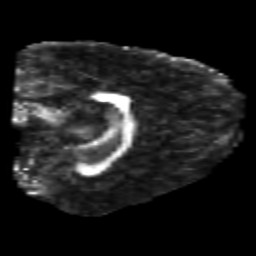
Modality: FA
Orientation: sagittal
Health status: healthy
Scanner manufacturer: philips
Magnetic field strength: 3 T
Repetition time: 6.964 s
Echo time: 0.092 s